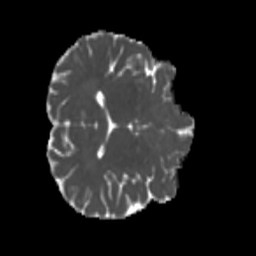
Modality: MD
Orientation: axial
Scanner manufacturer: siemens
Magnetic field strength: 3 T
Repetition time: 4 s
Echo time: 0.0594 s